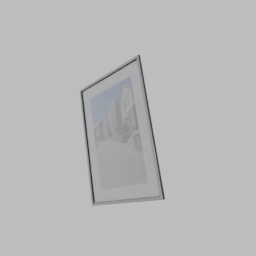
Label: decoration